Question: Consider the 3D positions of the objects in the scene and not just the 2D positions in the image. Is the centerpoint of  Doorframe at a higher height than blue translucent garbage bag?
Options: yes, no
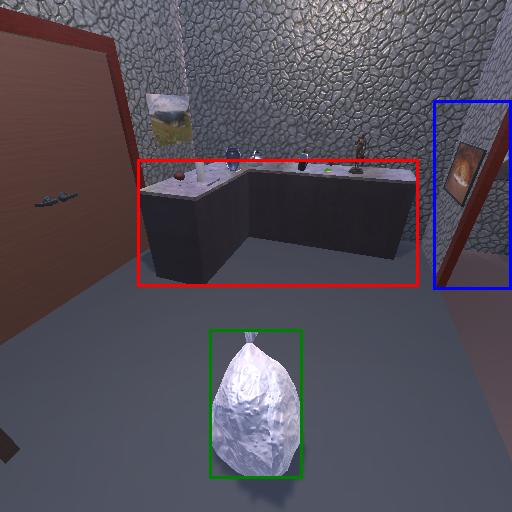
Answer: yes